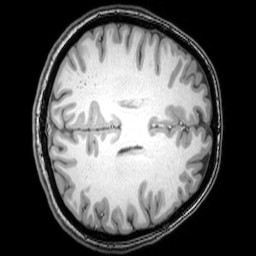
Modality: T1w
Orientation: axial
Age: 20
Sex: female
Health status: healthy
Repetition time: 0.081 s
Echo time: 0.037 s